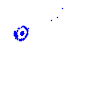
Particle: kaon